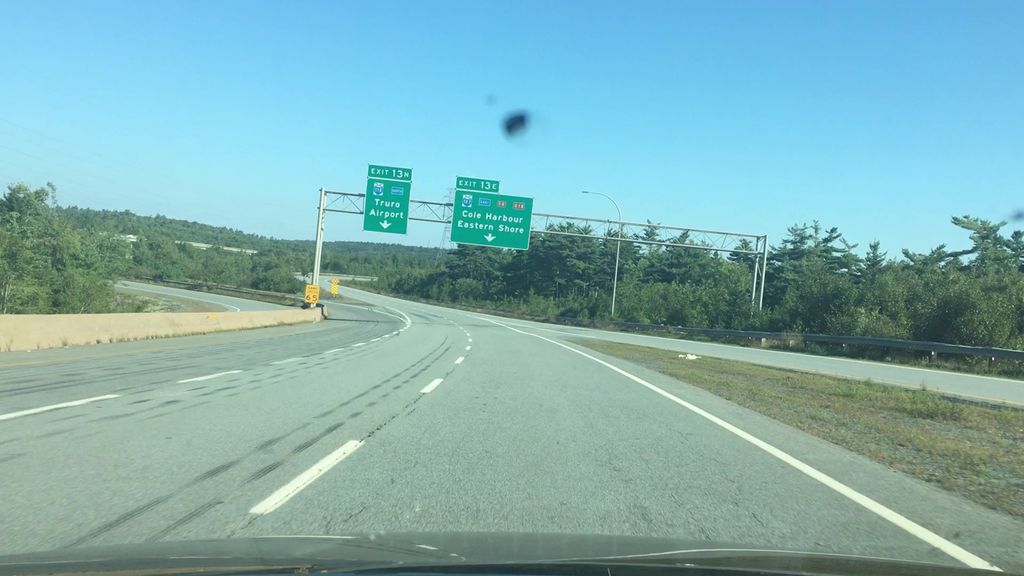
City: halifax